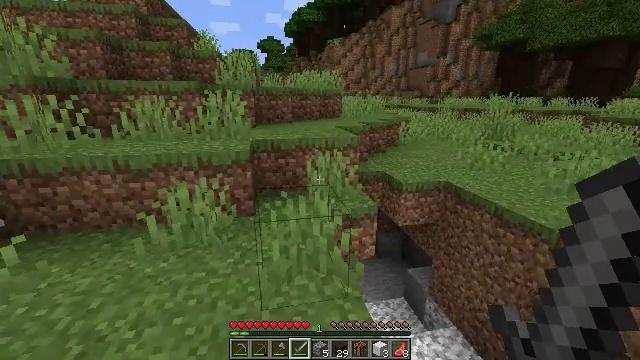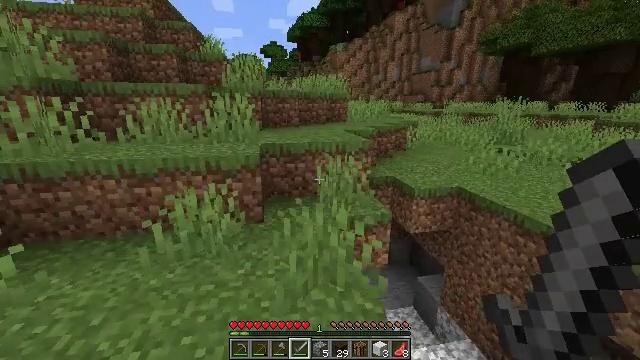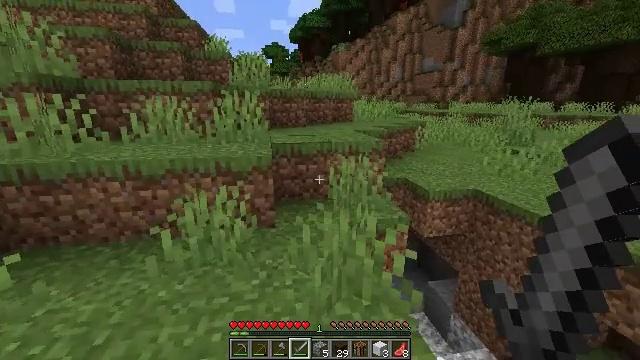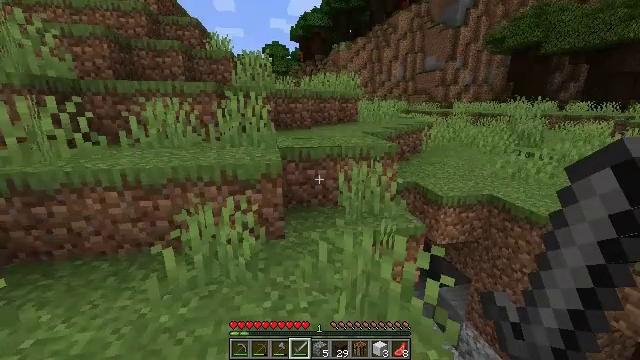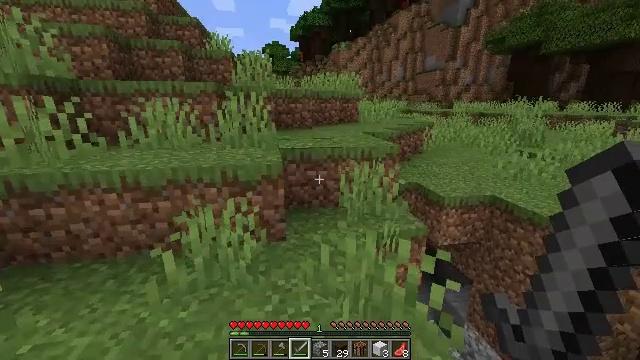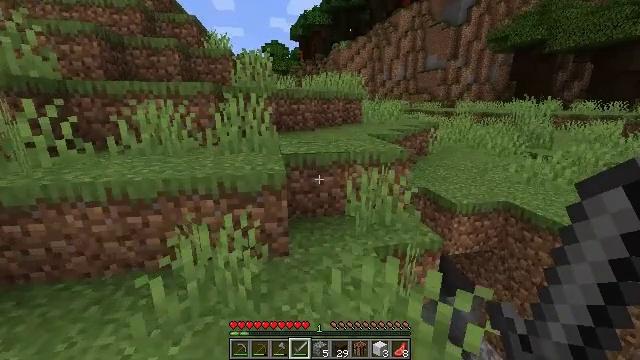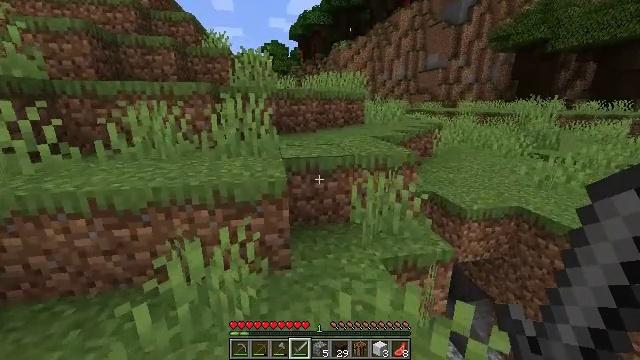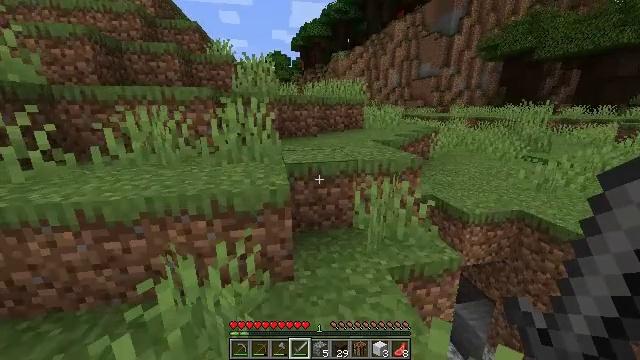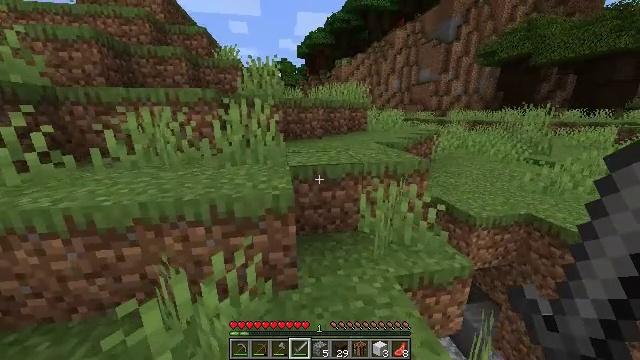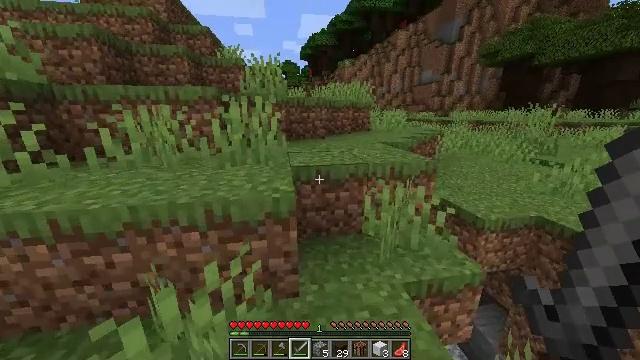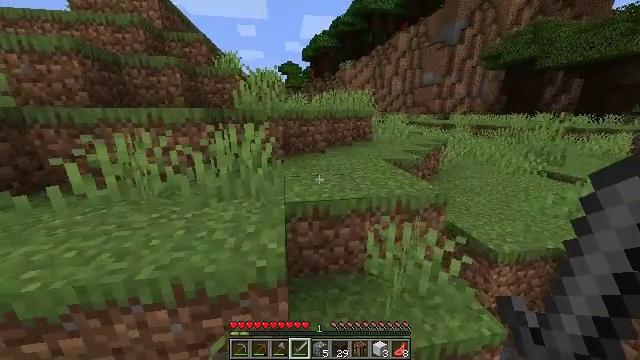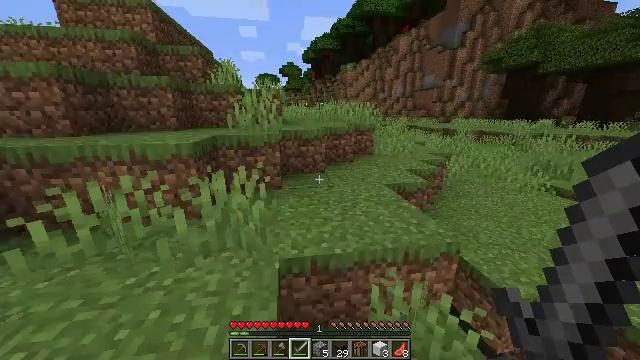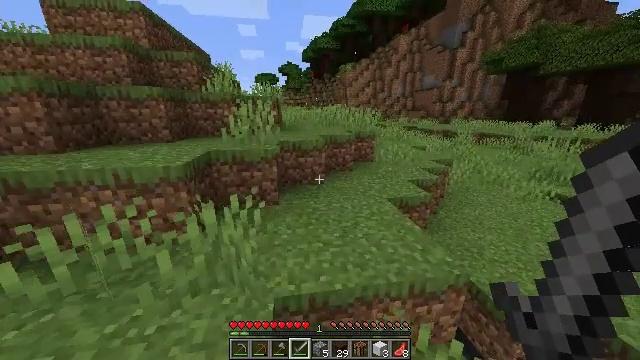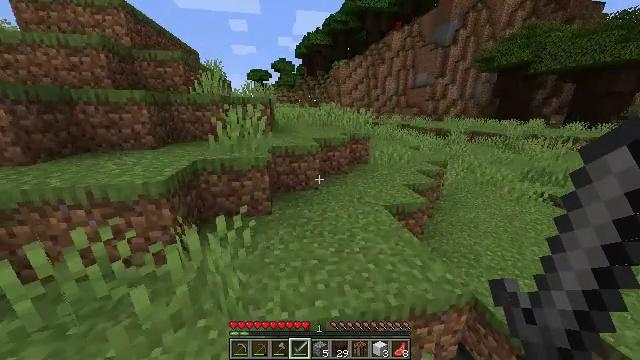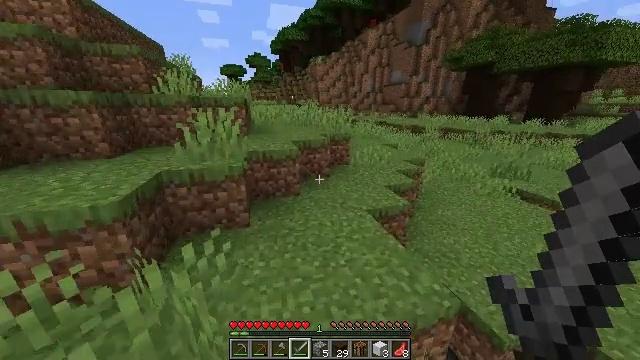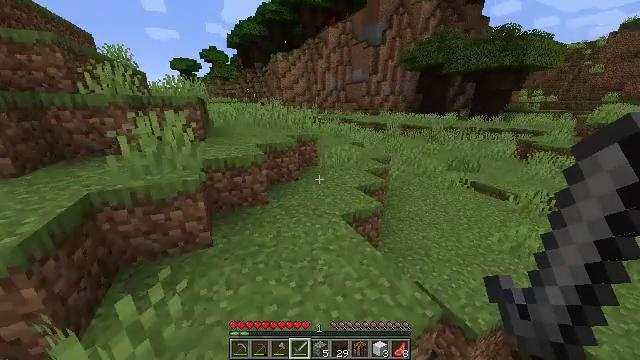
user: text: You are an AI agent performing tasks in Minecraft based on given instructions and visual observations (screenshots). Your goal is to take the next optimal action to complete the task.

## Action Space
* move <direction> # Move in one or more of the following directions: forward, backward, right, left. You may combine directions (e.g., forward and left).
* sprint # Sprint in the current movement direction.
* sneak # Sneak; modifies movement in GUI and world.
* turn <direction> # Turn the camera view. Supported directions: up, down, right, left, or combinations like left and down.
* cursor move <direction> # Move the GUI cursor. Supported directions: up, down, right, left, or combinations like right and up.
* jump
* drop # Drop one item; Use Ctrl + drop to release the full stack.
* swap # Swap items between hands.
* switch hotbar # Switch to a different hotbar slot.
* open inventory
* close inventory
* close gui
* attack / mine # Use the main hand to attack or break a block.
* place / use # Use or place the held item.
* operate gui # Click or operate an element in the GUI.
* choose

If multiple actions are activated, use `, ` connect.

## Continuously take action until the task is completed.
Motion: motion action
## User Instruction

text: Collect sand to make glass.
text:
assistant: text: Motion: move forward and move left
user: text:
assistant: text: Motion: move forward and move left
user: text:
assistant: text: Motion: move forward
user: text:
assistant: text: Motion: move forward
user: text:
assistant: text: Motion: move forward
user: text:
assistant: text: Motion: move forward, sprint
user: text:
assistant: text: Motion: move forward, sprint
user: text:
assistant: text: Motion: move forward, sprint
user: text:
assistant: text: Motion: move forward, sprint
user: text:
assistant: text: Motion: move forward, sprint, jump
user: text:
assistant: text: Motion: move forward, sprint, jump
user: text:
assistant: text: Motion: move forward, sprint, jump
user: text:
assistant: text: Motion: move forward, sprint, turn right, jump
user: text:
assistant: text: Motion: move forward, sprint, turn right, jump
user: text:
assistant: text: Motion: move forward, sprint, turn right
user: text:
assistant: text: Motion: move forward, sprint, turn right
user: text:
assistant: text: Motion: move forward, sprint, turn right
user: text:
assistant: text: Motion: move forward, sprint, turn right
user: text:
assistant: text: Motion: move forward, sprint, turn right
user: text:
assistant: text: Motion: move forward, sprint
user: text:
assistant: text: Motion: move forward, sprint, jump
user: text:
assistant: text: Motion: move forward, sprint, jump
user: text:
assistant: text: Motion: move forward, sprint, jump
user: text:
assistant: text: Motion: move forward, sprint, jump
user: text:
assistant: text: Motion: move forward, sprint, turn right, jump
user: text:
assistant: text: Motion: move forward, sprint, turn right, jump
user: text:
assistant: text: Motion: move forward, sprint, turn right, jump
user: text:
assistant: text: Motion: move forward, sprint, jump
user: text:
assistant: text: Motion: move forward, sprint, jump
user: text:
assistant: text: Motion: move forward, sprint, jump